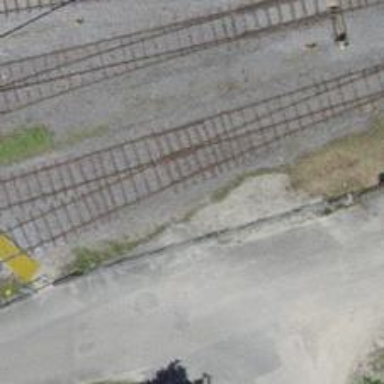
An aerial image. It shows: Single track railway in yard.